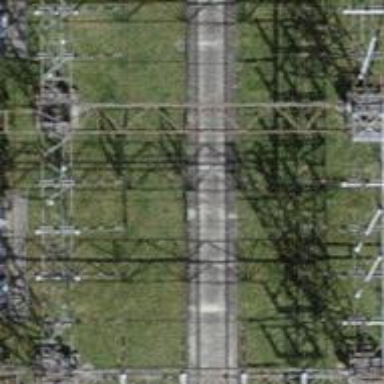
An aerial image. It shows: Power line carrying busbar.